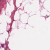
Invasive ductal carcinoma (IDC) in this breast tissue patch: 0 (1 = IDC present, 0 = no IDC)